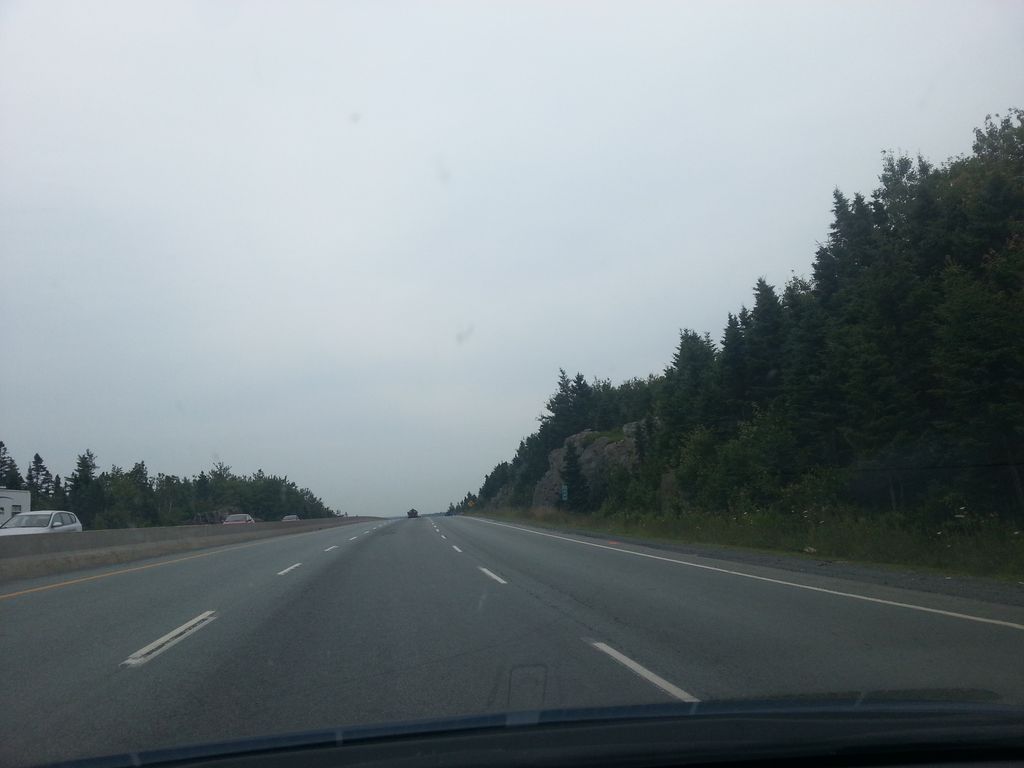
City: halifax